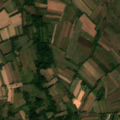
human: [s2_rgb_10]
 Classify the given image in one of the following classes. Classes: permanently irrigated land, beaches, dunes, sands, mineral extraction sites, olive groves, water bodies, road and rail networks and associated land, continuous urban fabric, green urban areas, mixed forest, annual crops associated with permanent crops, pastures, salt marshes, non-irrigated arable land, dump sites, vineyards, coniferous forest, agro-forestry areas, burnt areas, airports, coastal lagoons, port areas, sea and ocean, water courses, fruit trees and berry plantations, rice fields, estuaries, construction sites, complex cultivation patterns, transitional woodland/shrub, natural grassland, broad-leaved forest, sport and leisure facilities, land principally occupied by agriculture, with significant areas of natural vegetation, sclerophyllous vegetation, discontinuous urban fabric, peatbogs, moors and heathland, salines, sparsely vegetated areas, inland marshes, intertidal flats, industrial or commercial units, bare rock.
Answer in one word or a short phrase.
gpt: complex cultivation patterns, land principally occupied by agriculture, with significant areas of natural vegetation